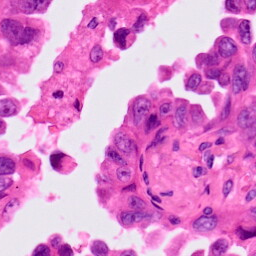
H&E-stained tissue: Lung